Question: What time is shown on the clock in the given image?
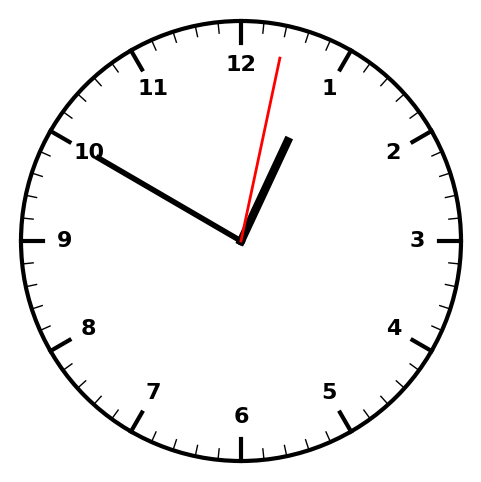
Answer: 12:50:02